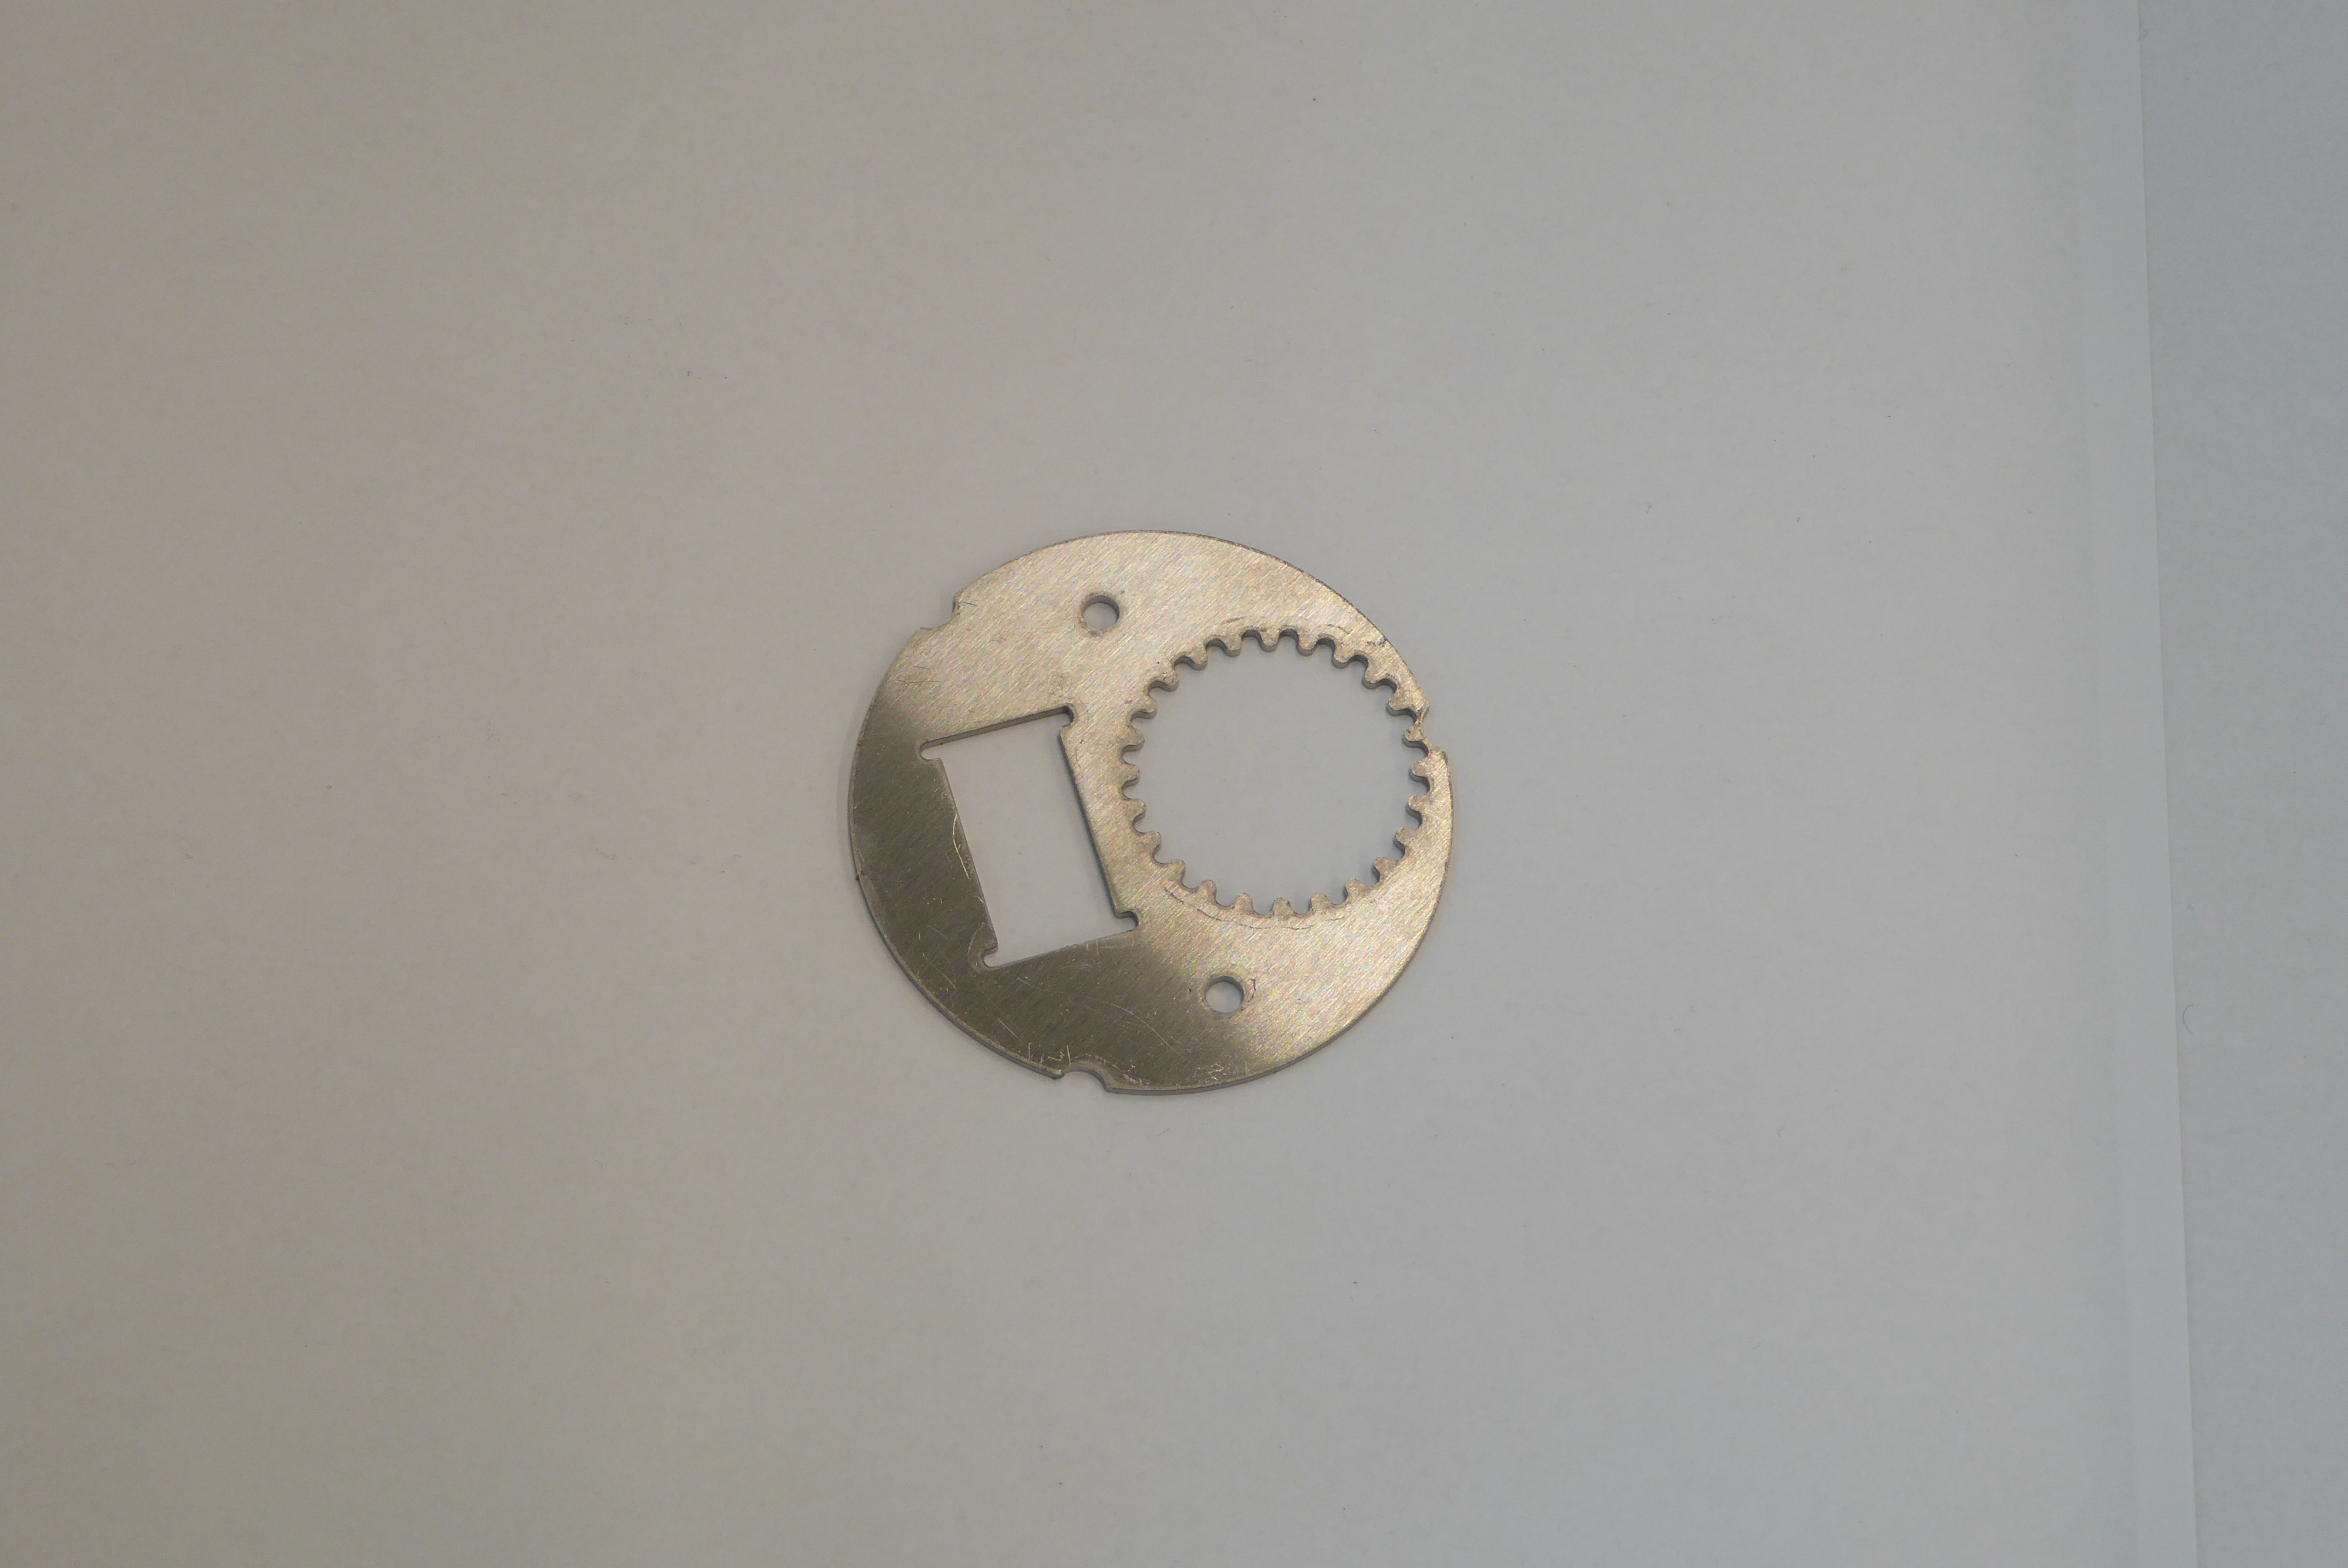
Label: Bottle Opener - Inlay